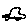
Label: car